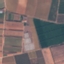
Label: PermanentCrop